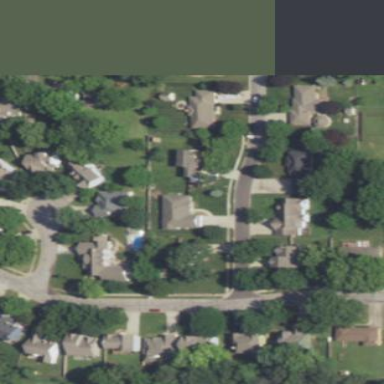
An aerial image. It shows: Single-family residential area.